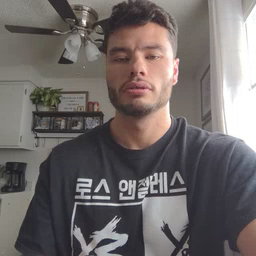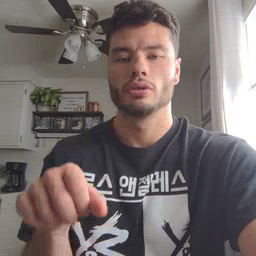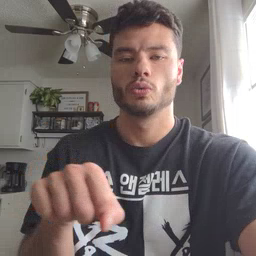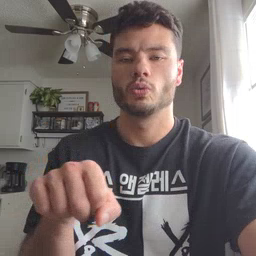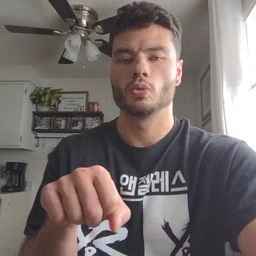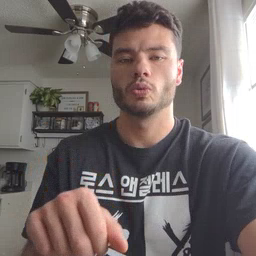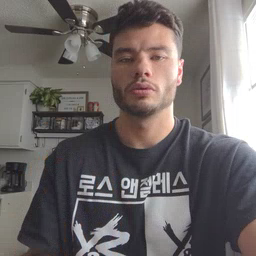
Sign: shoe